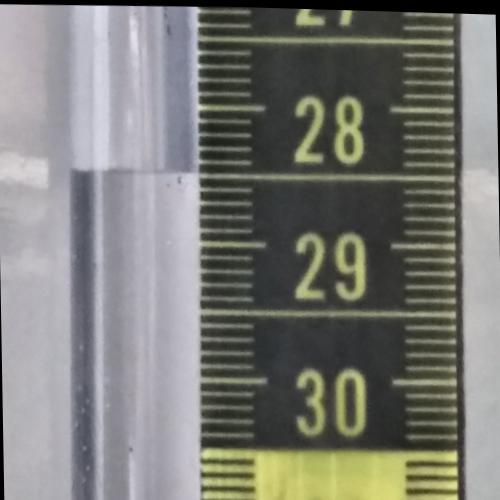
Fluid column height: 28.5 cm